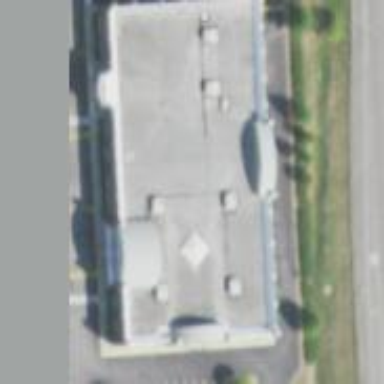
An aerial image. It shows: Building that houses furniture shop.